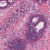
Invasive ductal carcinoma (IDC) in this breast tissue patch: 0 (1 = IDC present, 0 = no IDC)